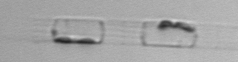
Label: Skeletonema